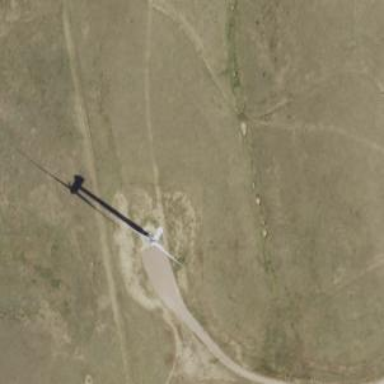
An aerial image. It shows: Wind generator with horizontal axis. The generator is wind turbine.